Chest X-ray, AP view. Patient: 22 years old, sex M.
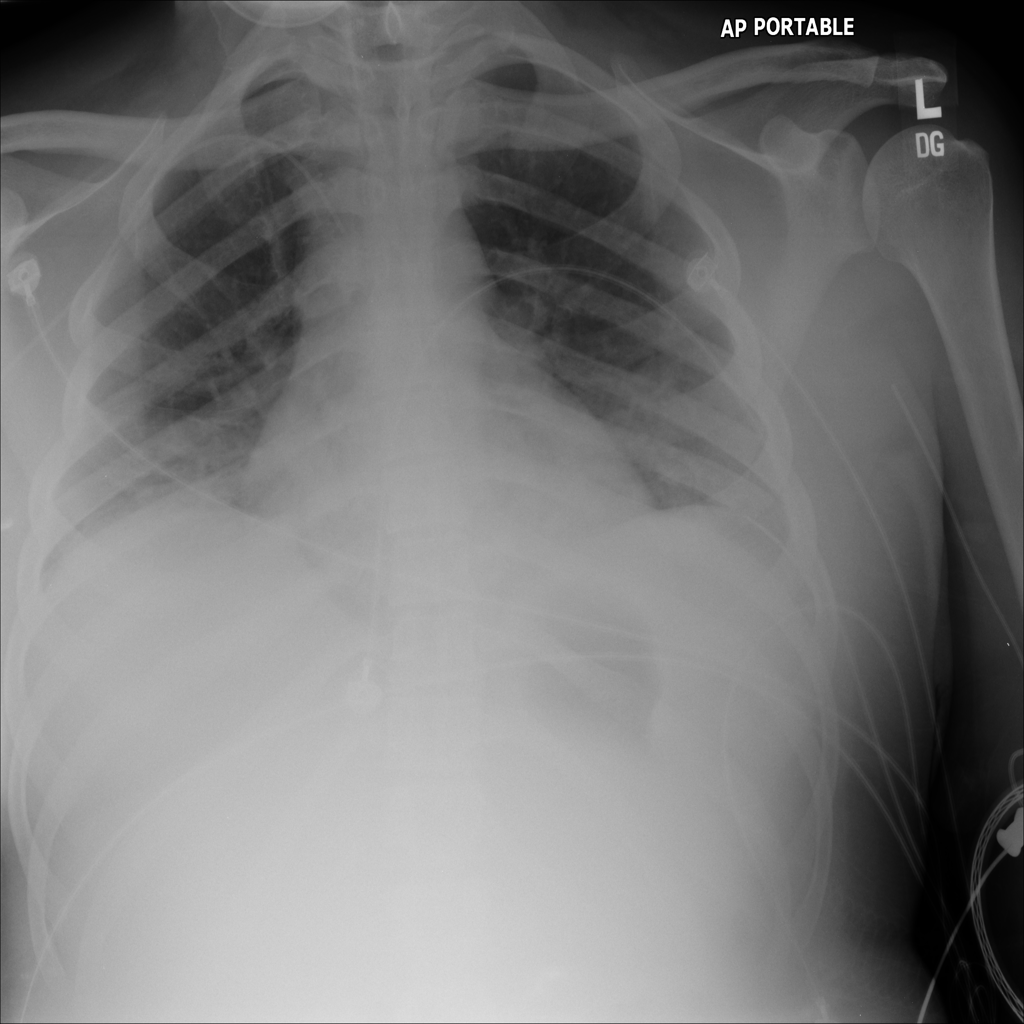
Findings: No Finding